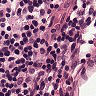
Metastatic tissue present: no